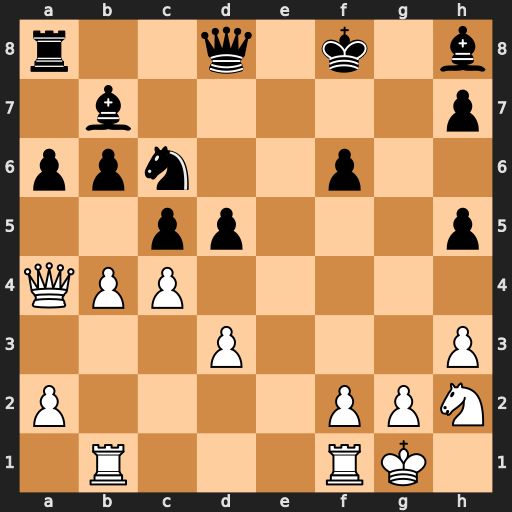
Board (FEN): r2q1k1b/1b5p/ppn2p2/2pp3p/QPP5/3P3P/P4PPN/1R3RK1
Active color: w
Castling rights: -
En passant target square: -
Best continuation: bxc5